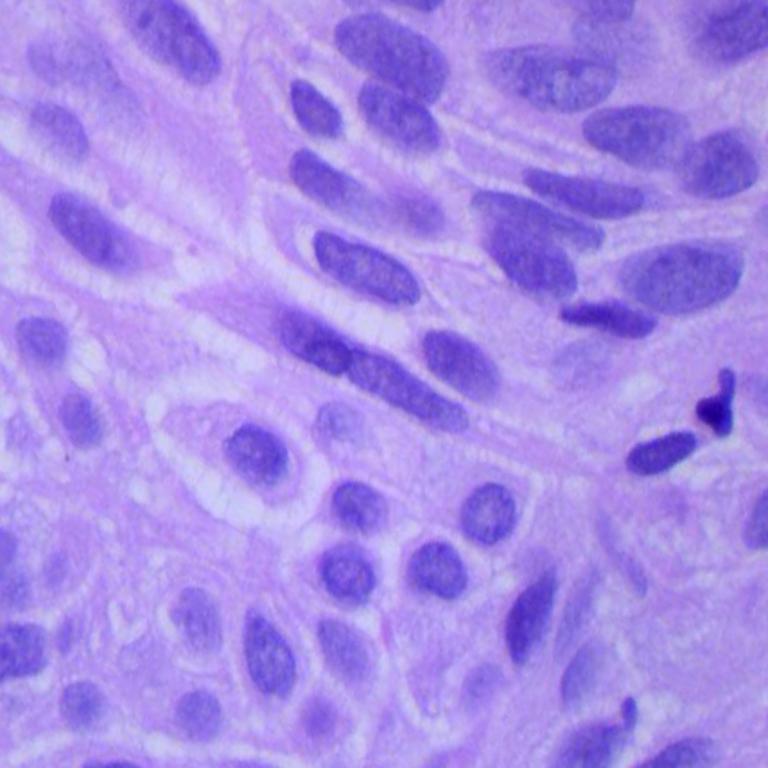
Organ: lung
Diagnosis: squamous carcinomas